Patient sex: M
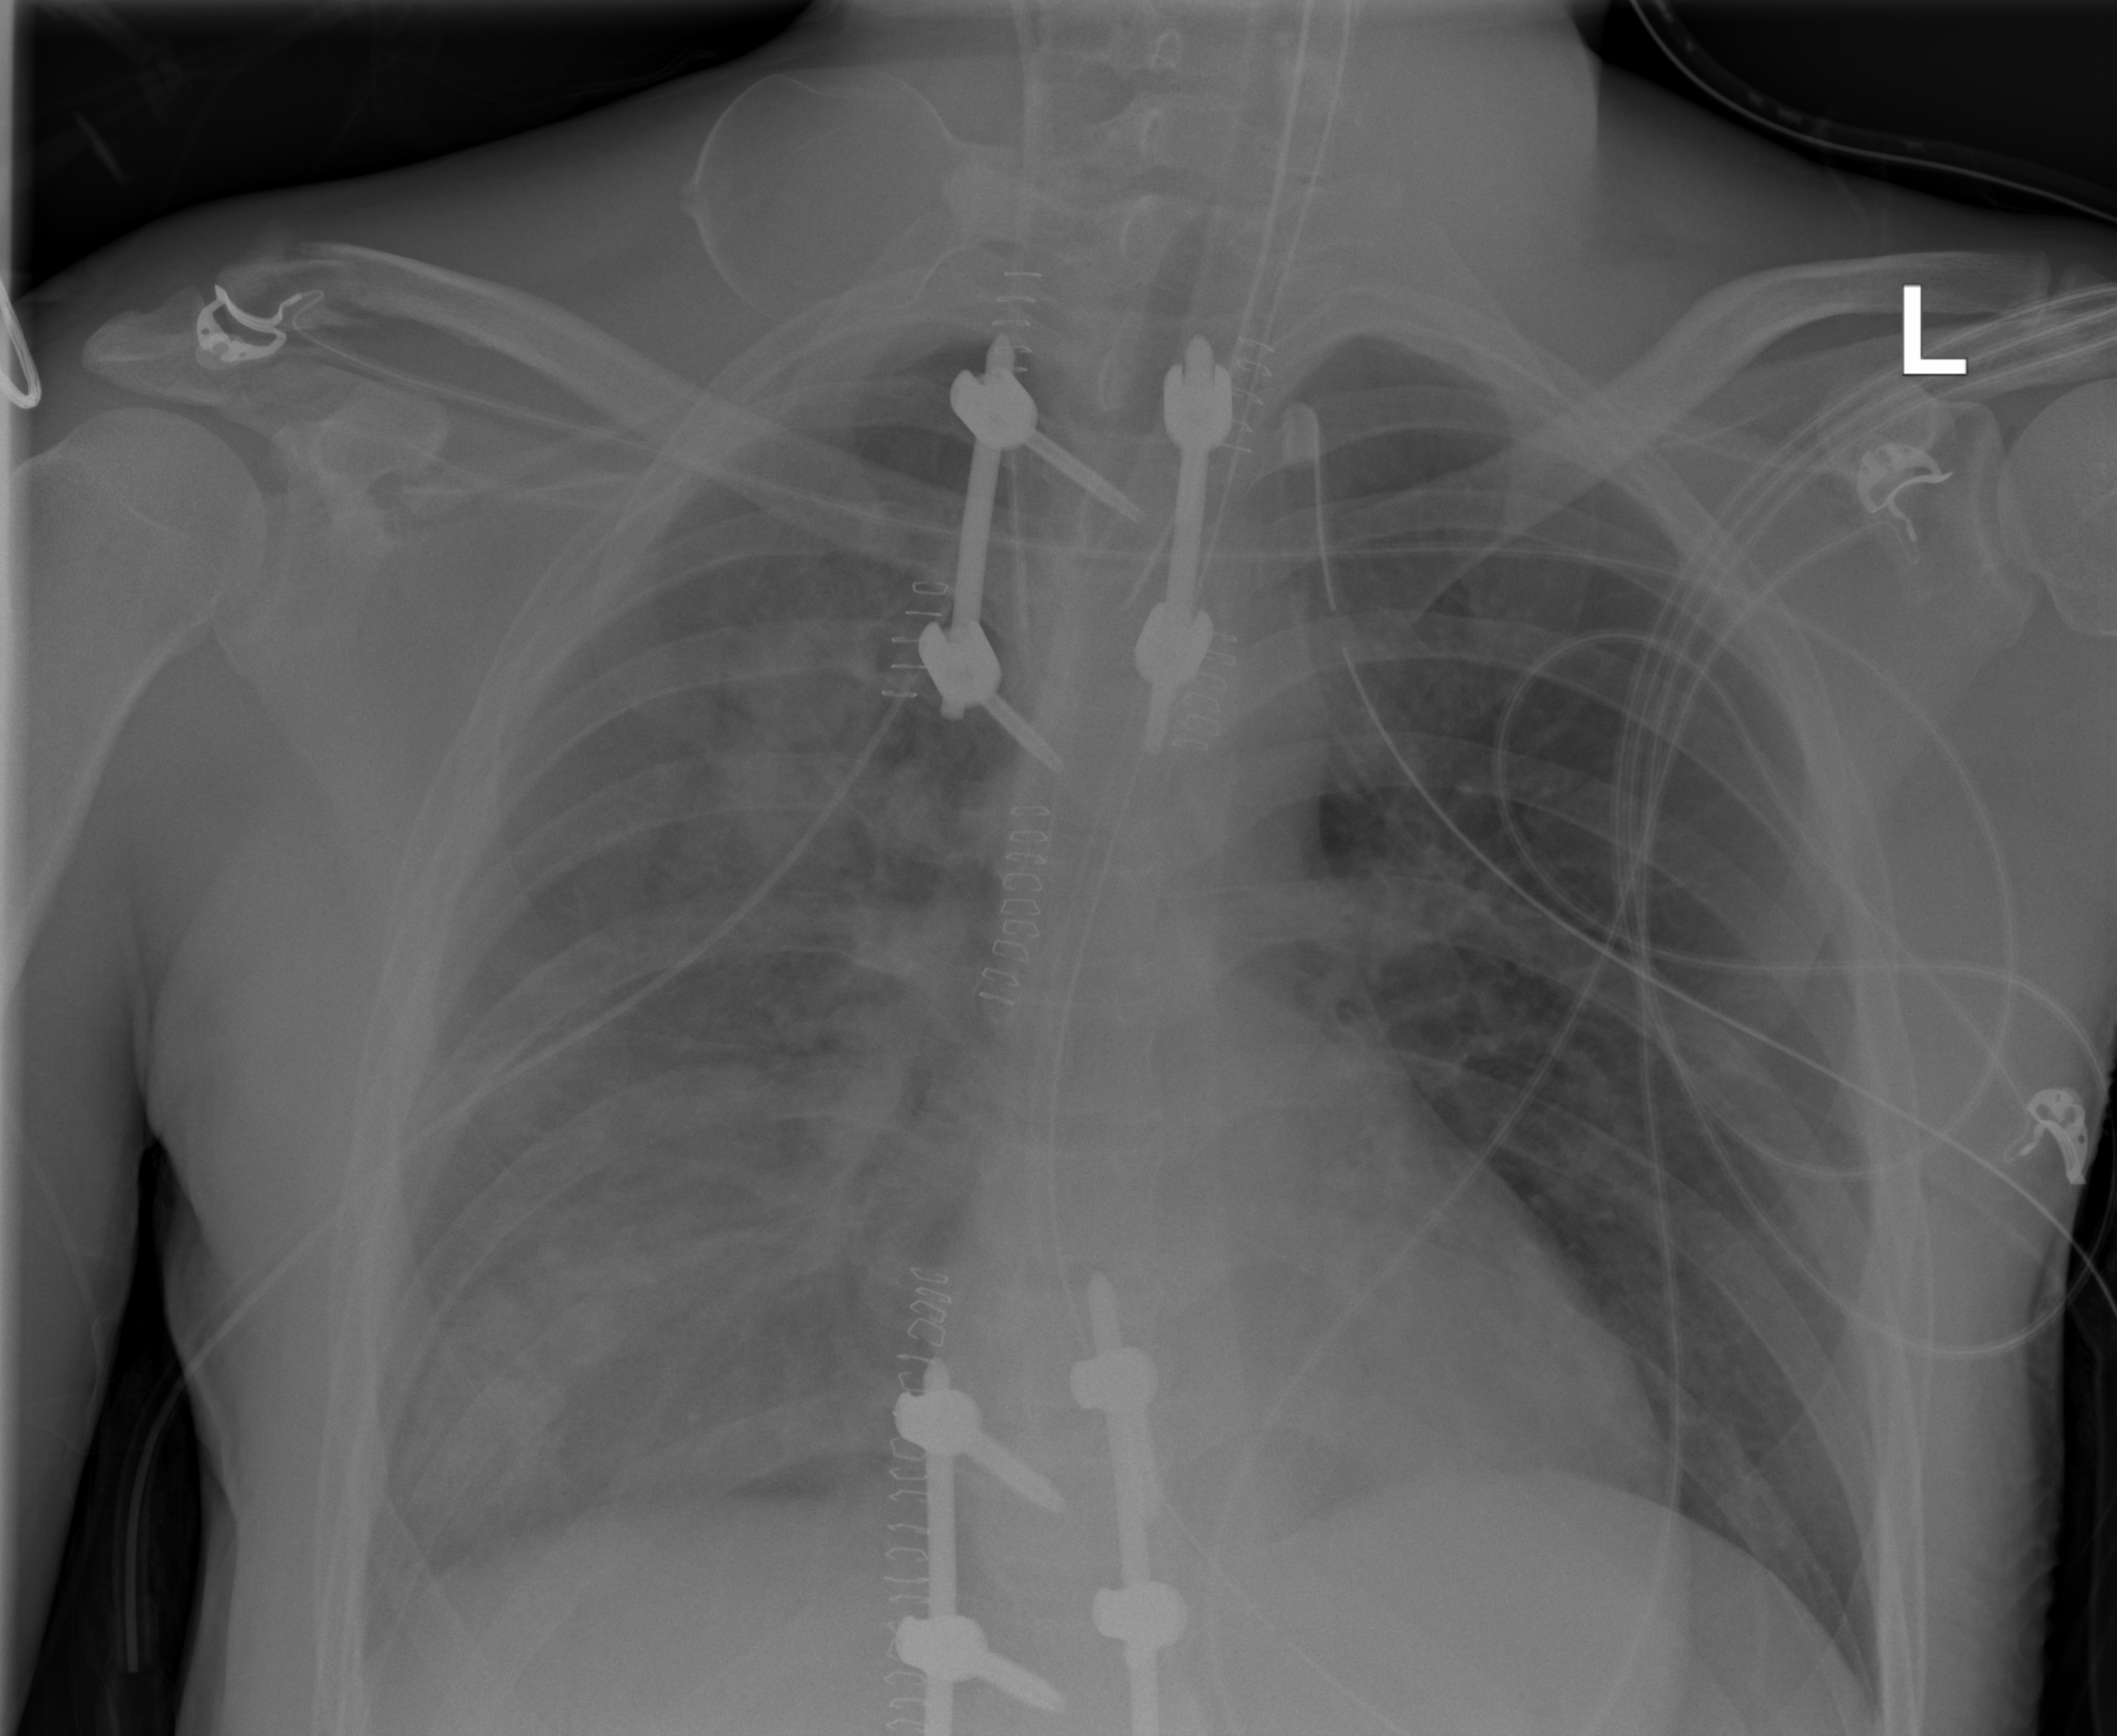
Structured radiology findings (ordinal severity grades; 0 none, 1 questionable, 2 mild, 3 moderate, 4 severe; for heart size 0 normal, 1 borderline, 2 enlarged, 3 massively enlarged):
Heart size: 0
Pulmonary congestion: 0
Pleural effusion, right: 0
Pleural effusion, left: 0
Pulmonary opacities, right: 3
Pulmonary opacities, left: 1
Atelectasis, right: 3
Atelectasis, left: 2